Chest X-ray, AP view. Patient: 67 years old, sex M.
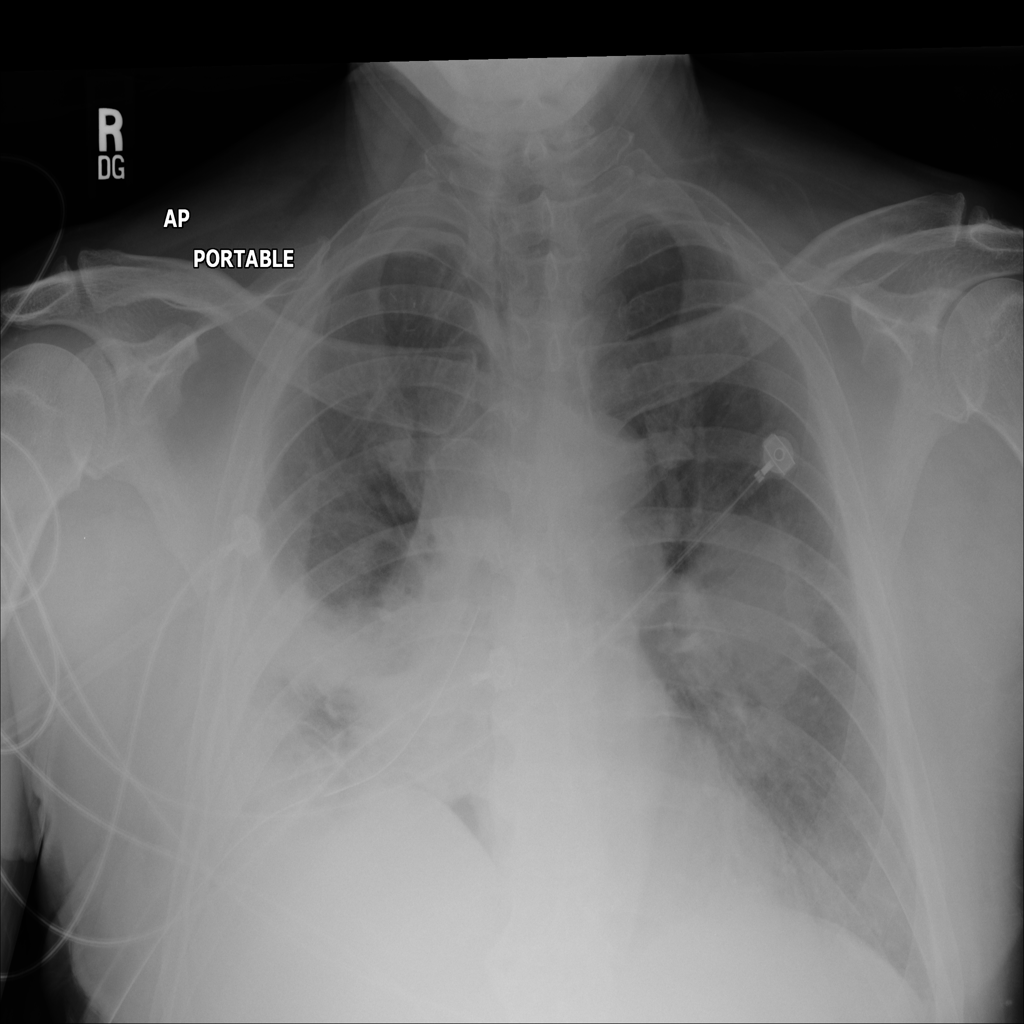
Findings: Atelectasis, Mass, Pneumothorax